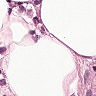
Metastatic tissue present: yes